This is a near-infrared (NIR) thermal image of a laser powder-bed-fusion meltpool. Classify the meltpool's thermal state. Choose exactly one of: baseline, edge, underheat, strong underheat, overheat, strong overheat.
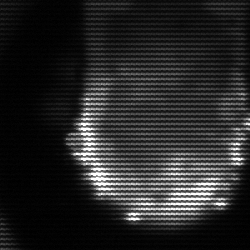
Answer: baseline